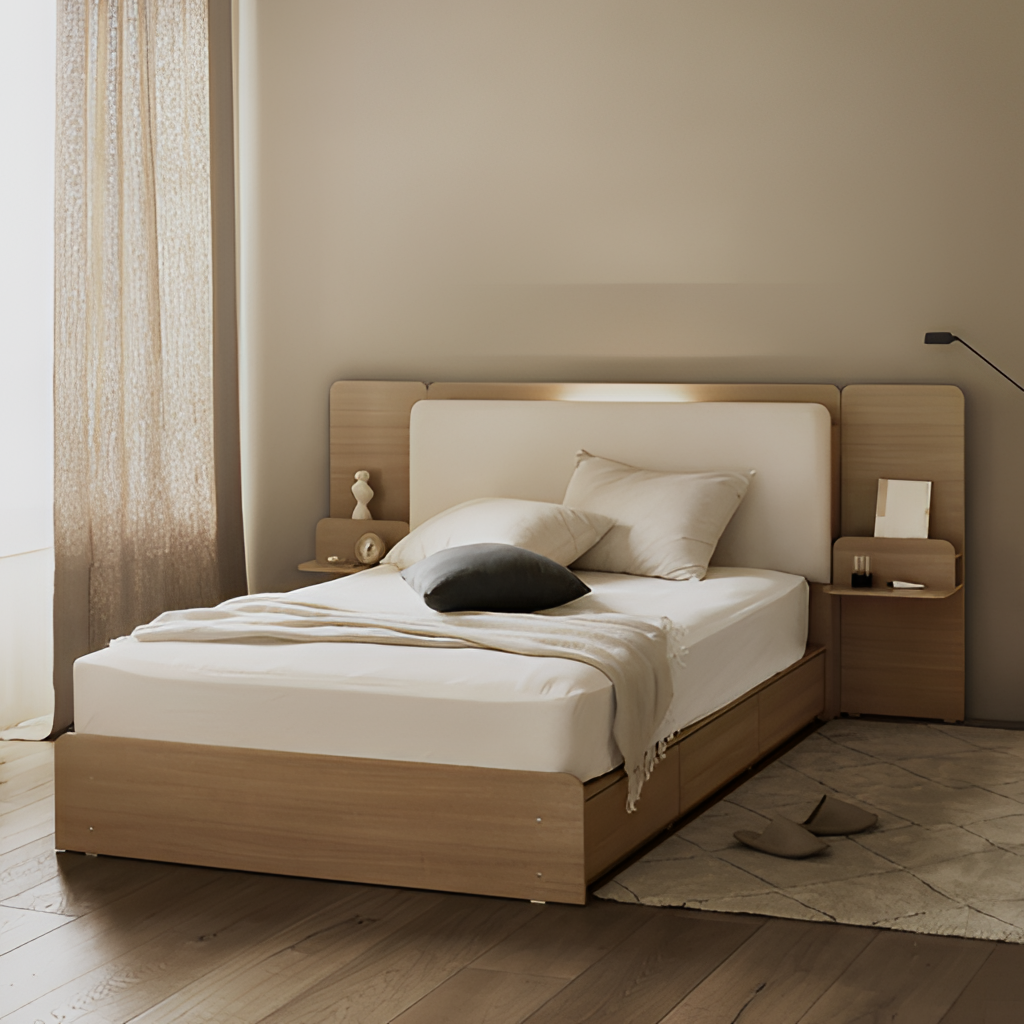
beige wood illuminated headboard bed, bedroom, wood flooring, with plank pattern, beige paint wallpaper, with solid pattern, minimalistic